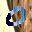
Label: 0